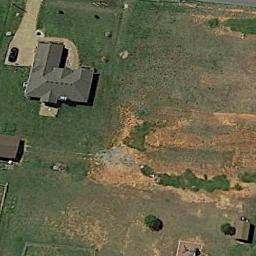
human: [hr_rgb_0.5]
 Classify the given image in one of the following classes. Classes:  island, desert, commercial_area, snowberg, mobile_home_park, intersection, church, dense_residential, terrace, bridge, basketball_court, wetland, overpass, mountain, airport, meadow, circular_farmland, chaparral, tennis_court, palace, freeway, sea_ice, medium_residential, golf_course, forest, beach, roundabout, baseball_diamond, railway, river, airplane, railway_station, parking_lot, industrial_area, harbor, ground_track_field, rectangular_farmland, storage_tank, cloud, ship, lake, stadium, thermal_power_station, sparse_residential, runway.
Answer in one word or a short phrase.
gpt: sparse_residential